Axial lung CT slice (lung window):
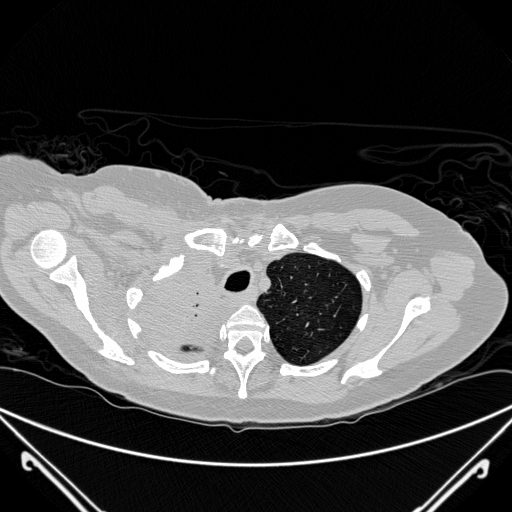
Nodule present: no